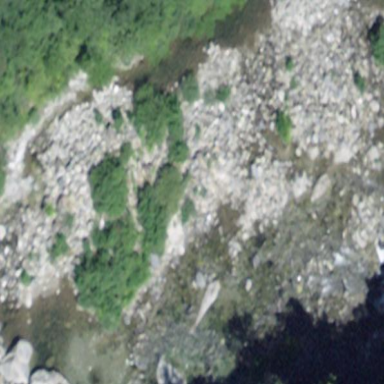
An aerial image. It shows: Landscape of bare rock.